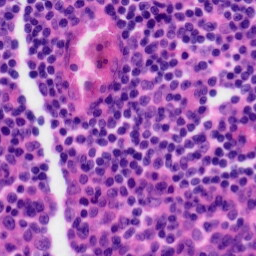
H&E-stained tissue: Tonsil